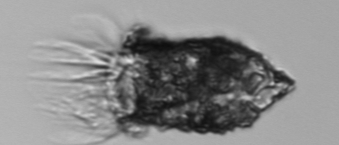
Label: Tintinnopsis